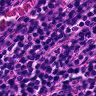
Metastatic tissue present: no